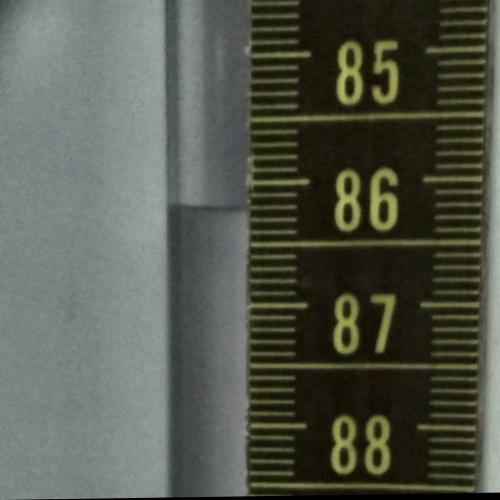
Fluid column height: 86.2 cm